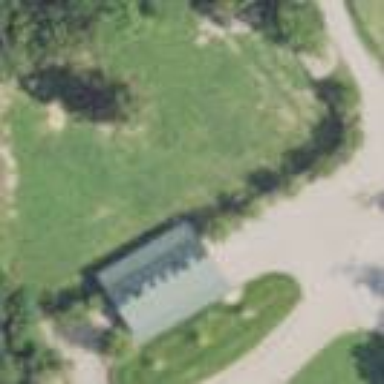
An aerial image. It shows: Farm auxiliary building.